Field crop: maize
Growth stage: 1
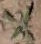
Species: atriplex